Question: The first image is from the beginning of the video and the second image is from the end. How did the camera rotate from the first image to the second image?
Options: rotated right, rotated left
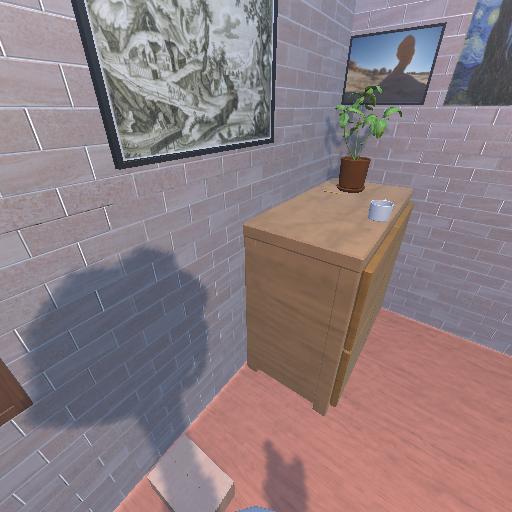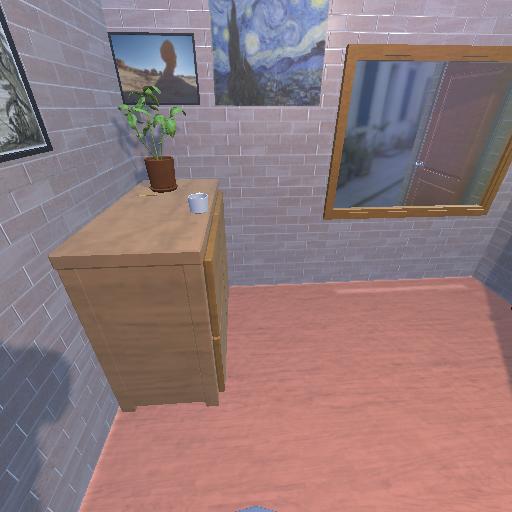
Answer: rotated right